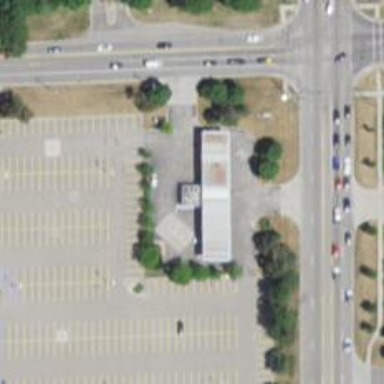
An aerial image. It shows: Convenience shop.